Question: Here is the MySQL code I have tried:
'''
"INSERT INTO wpcustom_productmeta.wpc_productmeta(brand,model,country,carrier)
VALUES (SELECT meta_value FROM wordpress.wp_postmeta WHERE meta_key='brand'),
(SELECT meta_value FROM wordpress.wp_postmeta WHERE meta_key='model'),
(SELECT meta_value FROM wordpress.wp_postmeta WHERE meta_key='country'),
(SELECT meta_value FROM wordpress.wp_postmeta WHERE meta_key='carrier')";
'''
I would like to insert data into 'wpcustom_productmeta.wpc_productmeta' from the separate database and table 'wordpress.wp_postmeta' but I want to choose only specific columns.
Here is the structure of both tables:
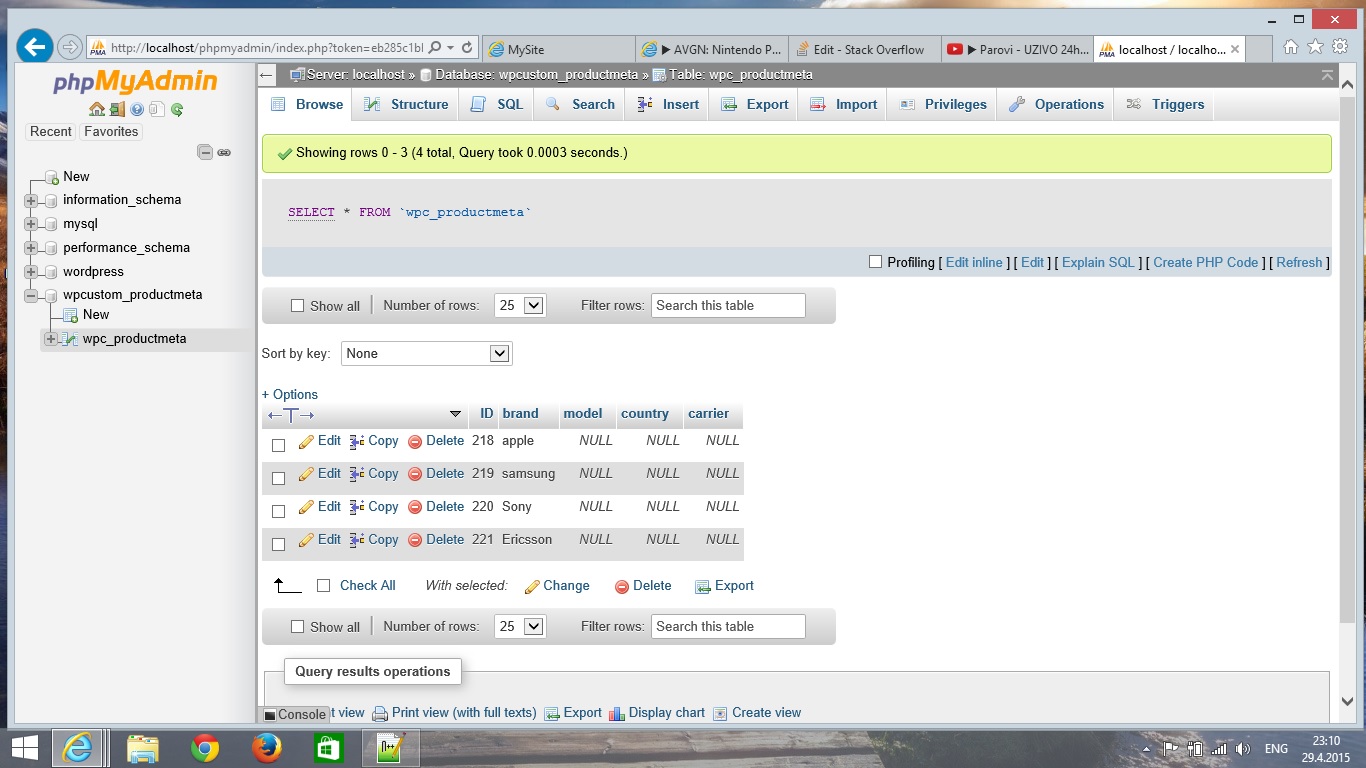
Answer: Your question is still not clear to me.
But you can try to start from (I guess that you have 'product_id' column in both tables):
'''
INSERT INTO wpcustom_productmeta.wpc_productmeta(product_id,brand,model,country,carrier)
SELECT
product_id,
MAX(IF(meta_key='brand',meta_value,''),
MAX(IF(meta_key='model',meta_value,''),
MAX(IF(meta_key='country',meta_value,''),
MAX(IF(meta_key='carrier',meta_value,''),
FROM wordpress.wp_postmeta
GROUP BY product_id;
'''